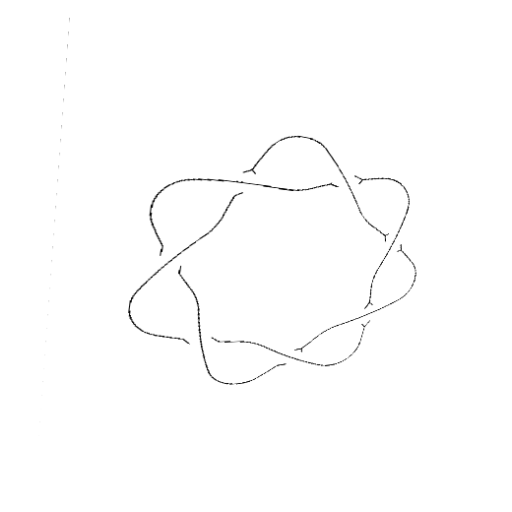
Crossing number: 7